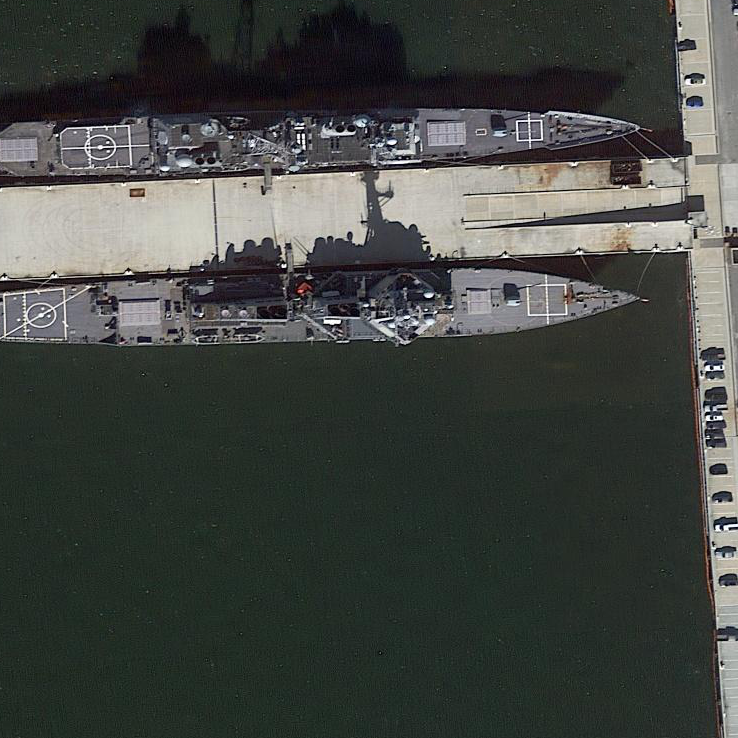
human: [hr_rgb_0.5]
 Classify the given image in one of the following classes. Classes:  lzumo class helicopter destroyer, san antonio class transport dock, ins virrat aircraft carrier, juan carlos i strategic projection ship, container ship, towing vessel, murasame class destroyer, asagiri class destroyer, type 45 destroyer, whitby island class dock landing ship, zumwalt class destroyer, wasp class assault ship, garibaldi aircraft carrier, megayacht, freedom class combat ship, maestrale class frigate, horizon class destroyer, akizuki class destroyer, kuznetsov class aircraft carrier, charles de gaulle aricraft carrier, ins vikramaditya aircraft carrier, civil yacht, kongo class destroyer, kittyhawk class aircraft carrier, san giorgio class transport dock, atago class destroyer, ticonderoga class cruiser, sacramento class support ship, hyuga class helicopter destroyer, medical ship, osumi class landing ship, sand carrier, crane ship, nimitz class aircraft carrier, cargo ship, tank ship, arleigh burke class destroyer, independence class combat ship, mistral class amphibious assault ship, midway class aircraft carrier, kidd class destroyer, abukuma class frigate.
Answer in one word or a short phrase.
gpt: Arleigh Burke class destroyer